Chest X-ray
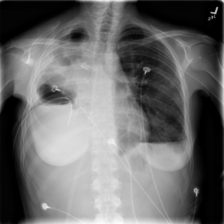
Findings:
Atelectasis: negative
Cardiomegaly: negative
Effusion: negative
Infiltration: negative
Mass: negative
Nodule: negative
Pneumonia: negative
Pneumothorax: negative
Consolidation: negative
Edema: negative
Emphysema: negative
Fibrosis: negative
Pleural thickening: negative
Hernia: negative